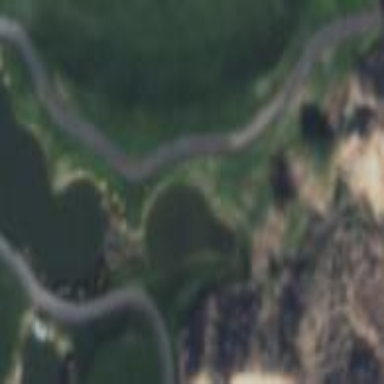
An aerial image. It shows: Area of rough grass used for golf.